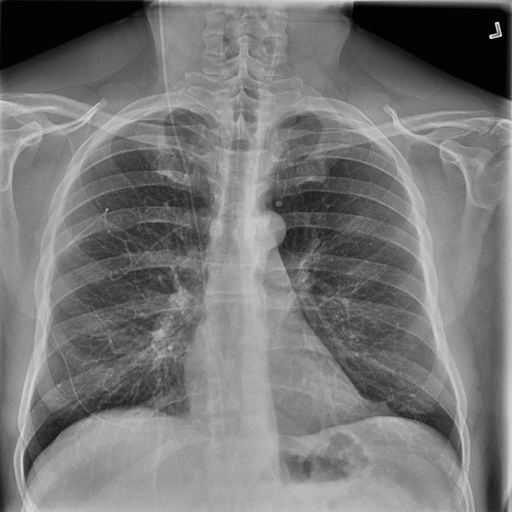
Finding: NORMAL